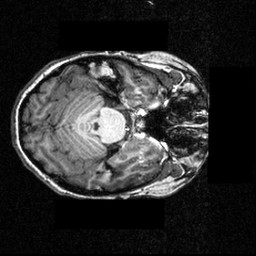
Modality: T1w
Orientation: axial
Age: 28
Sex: female
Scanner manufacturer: siemens
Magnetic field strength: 3.951 T
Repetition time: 1.5 s
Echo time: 0.00335 s